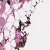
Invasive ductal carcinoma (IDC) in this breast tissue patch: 0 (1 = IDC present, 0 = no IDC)